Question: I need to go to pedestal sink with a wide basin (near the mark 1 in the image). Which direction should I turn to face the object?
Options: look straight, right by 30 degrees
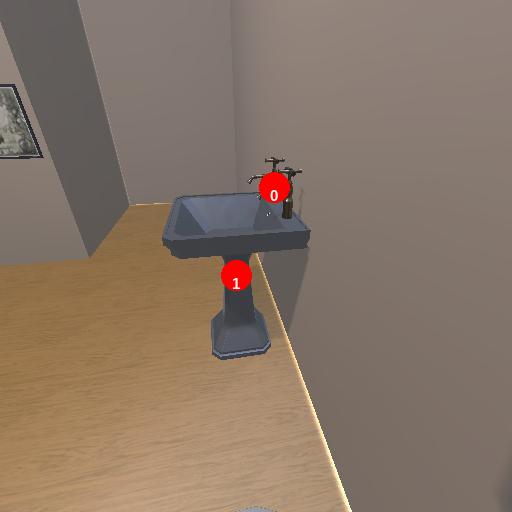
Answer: look straight